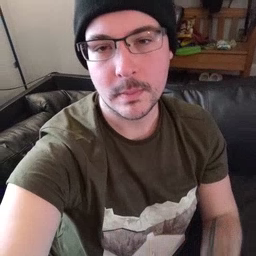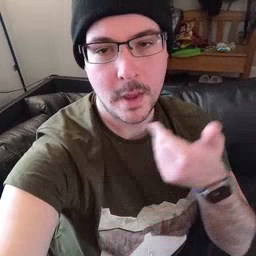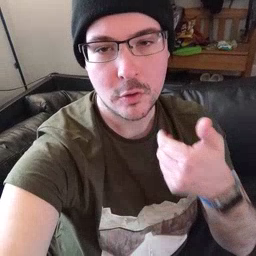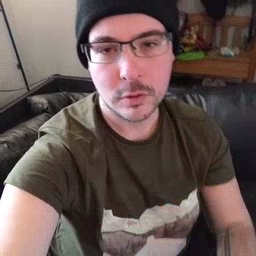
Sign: better